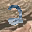
Label: 2